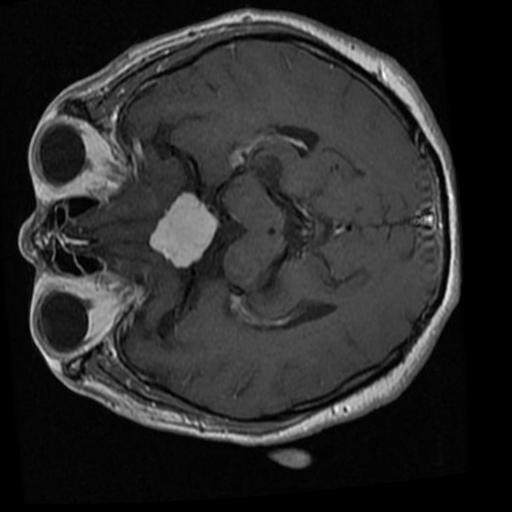
Label: brain_menin